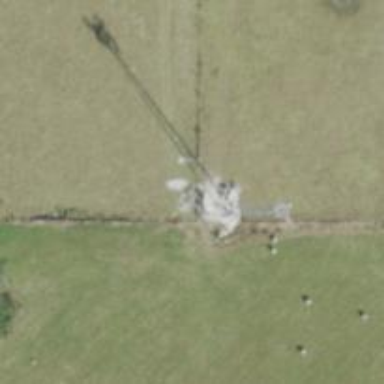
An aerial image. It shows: Communication mast tower.